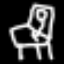
Label: chair